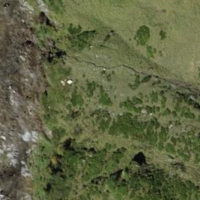
EUNIS habitat code: 23
Species observed at this site:
Orchis anthropophora
Allium schoenoprasum